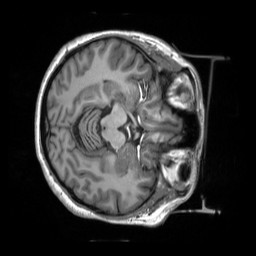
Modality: T1w
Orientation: axial
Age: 39
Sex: female
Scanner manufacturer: siemens
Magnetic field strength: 3 T
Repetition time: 2.53 s
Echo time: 0.00219 s